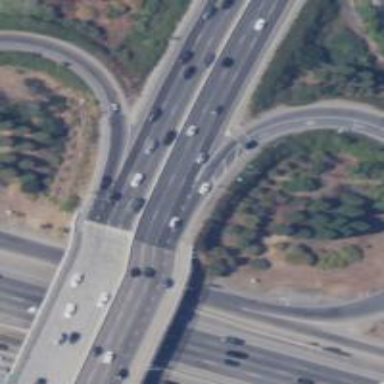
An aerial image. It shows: Bridge on trunk expressway.